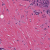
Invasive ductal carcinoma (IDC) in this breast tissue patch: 0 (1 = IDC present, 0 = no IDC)